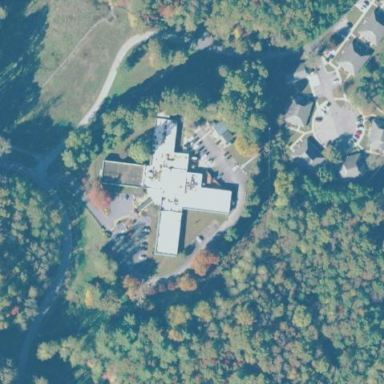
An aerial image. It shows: Nursing home.